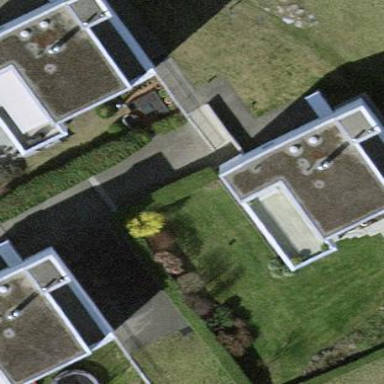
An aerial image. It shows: Building part with flat roof.